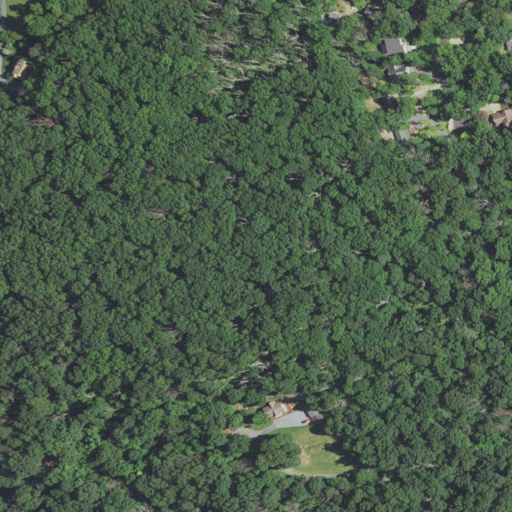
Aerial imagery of mountain in Virginia named Piney Mountain containing deciduous forest, open development, low intensity development, pasture, and mixed forest